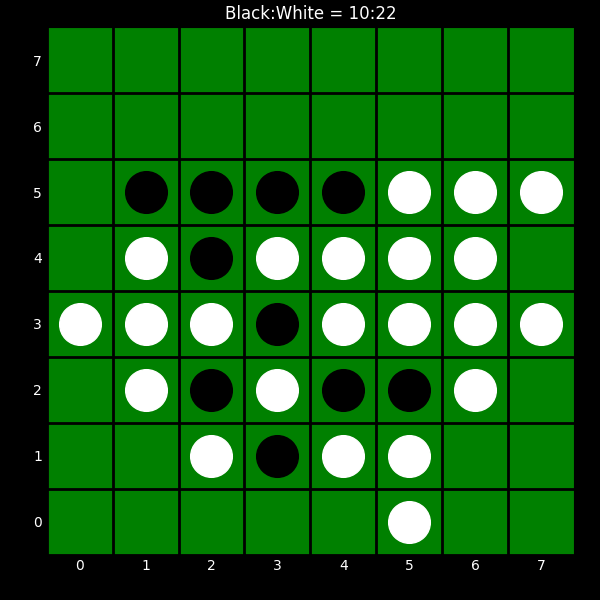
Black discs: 10
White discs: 22